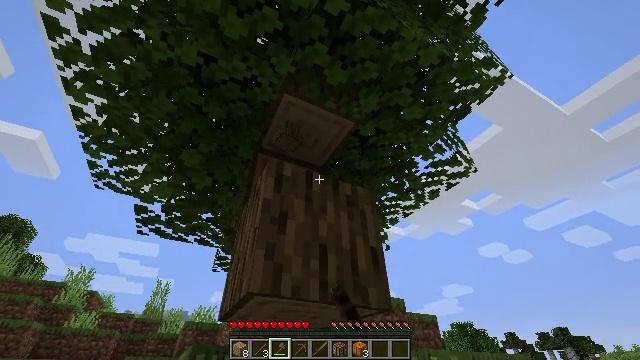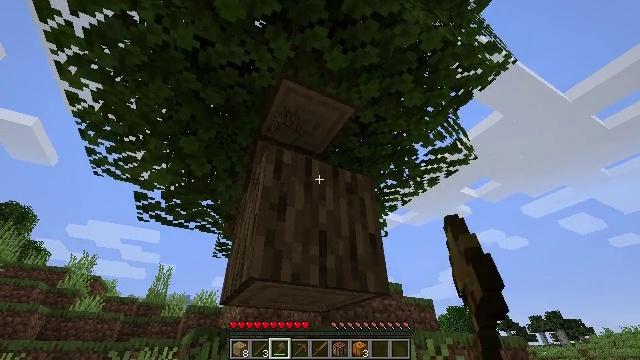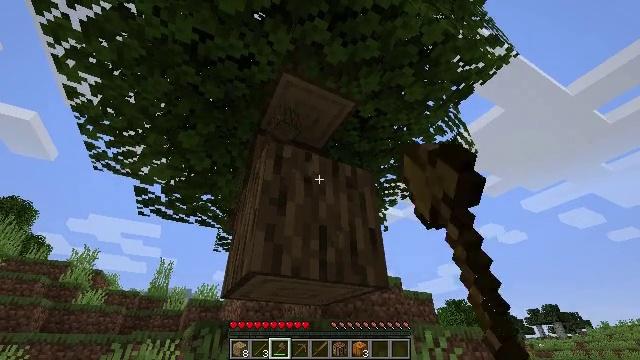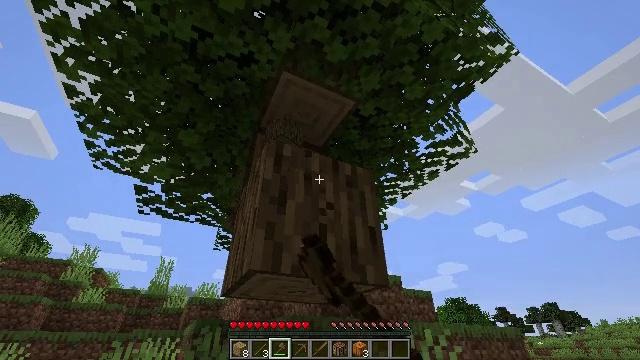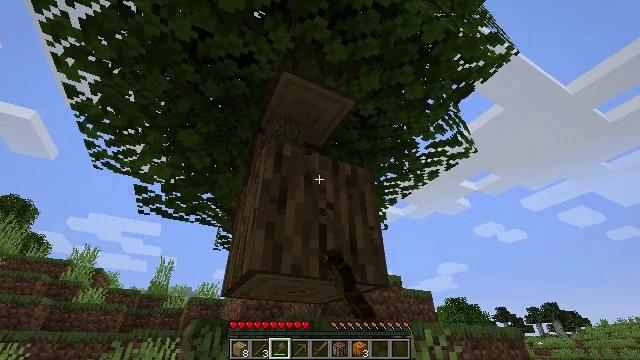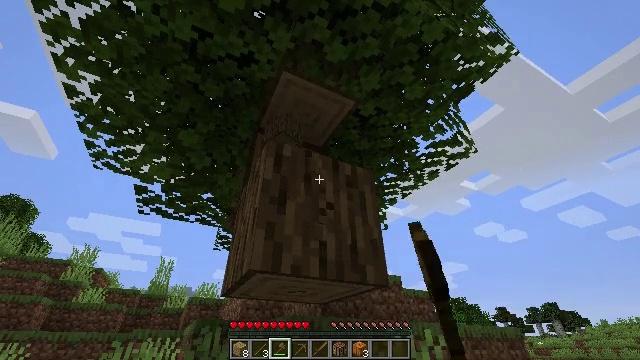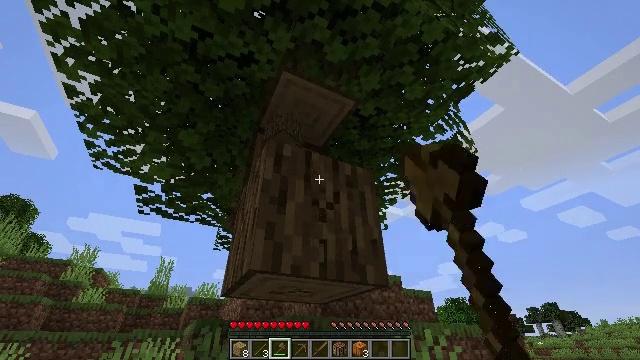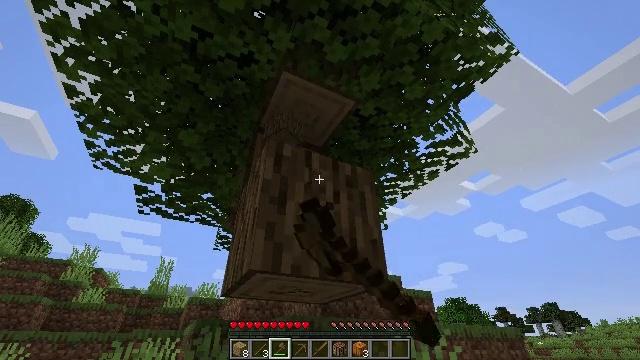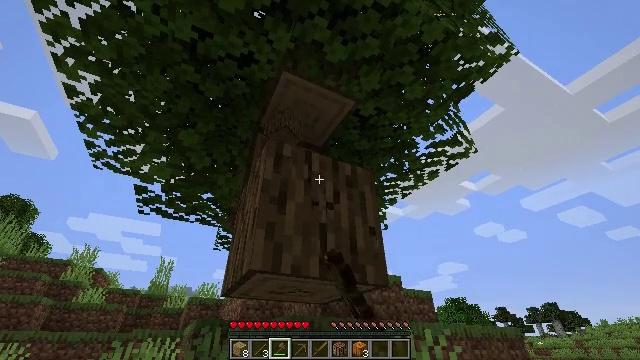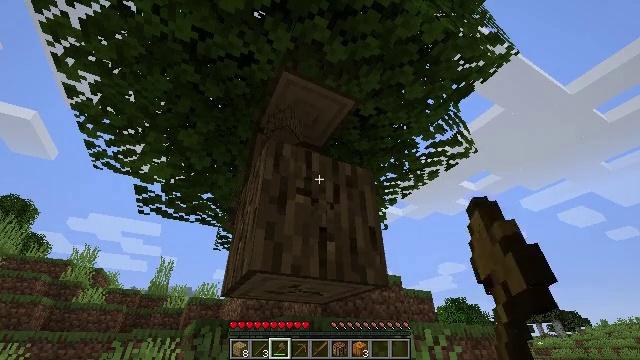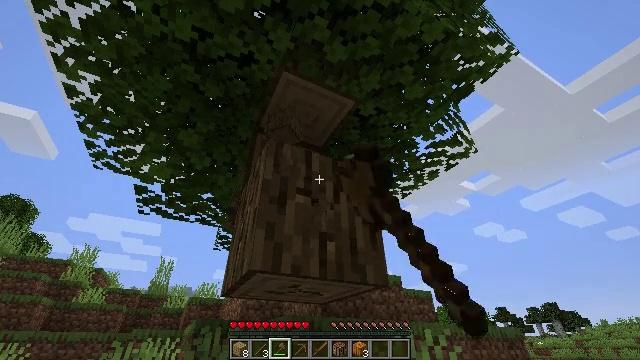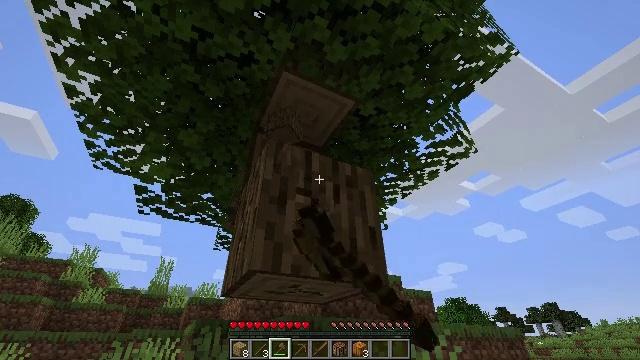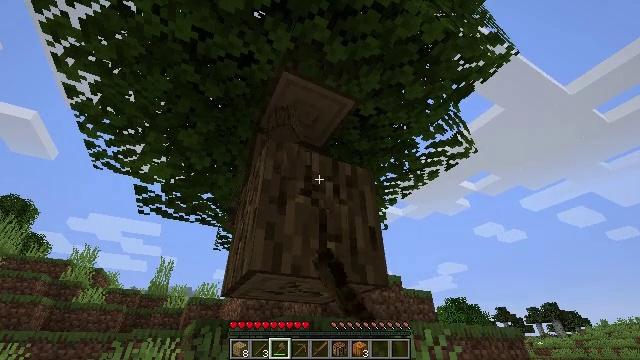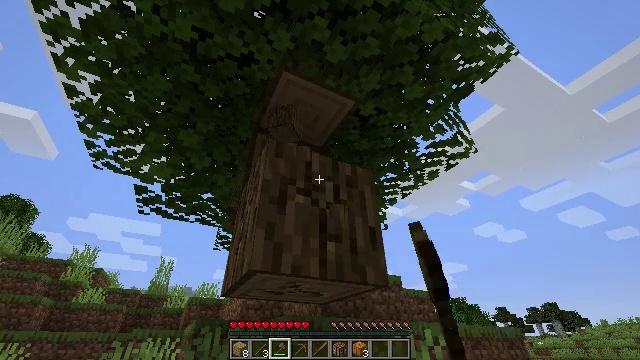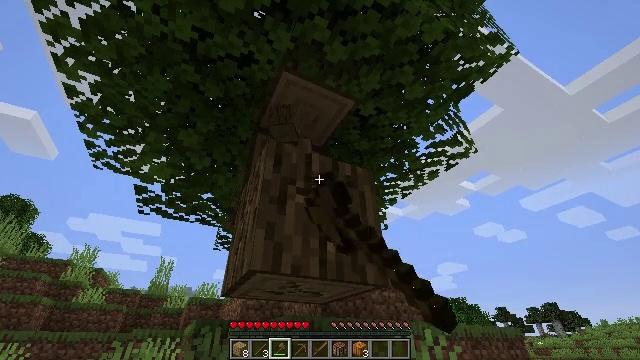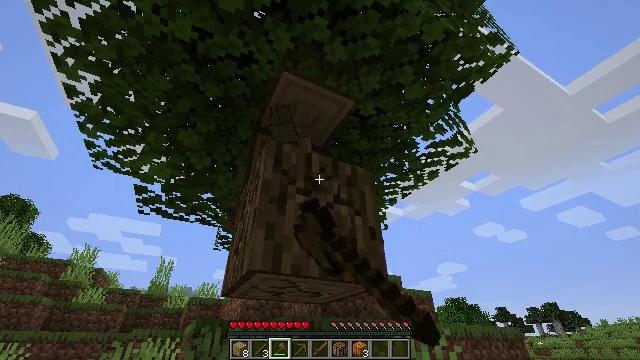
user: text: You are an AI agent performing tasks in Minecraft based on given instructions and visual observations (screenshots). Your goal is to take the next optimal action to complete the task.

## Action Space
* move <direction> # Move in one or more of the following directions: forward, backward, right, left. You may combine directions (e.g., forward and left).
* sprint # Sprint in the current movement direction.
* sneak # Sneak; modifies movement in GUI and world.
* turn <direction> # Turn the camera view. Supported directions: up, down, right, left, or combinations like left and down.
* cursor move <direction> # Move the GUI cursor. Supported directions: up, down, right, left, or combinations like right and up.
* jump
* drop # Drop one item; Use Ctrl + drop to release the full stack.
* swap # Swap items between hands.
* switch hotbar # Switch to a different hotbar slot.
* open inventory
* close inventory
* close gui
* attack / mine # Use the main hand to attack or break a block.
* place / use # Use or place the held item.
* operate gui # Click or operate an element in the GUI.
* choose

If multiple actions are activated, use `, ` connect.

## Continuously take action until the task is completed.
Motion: motion action
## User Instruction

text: Gather oak logs from trees.
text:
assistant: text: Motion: turn down, attack / mine
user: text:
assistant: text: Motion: turn down, attack / mine
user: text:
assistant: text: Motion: attack / mine
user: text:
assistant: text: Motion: attack / mine
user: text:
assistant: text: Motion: attack / mine
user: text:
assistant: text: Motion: attack / mine
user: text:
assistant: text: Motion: attack / mine
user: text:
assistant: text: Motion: attack / mine
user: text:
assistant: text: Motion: attack / mine
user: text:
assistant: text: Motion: attack / mine
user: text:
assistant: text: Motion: attack / mine
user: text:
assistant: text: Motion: attack / mine
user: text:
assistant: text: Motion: attack / mine
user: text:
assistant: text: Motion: attack / mine
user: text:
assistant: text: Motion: attack / mine
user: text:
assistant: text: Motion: attack / mine
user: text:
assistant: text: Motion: attack / mine
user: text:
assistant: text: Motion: attack / mine
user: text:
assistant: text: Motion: attack / mine
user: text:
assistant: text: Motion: attack / mine
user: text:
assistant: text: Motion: attack / mine
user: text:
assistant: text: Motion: attack / mine
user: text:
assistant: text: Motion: attack / mine
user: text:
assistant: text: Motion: attack / mine
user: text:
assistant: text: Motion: attack / mine
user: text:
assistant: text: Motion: attack / mine
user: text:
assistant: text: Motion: attack / mine
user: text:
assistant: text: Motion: attack / mine
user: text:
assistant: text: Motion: attack / mine
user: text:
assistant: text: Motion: attack / mine